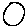
Label: circle